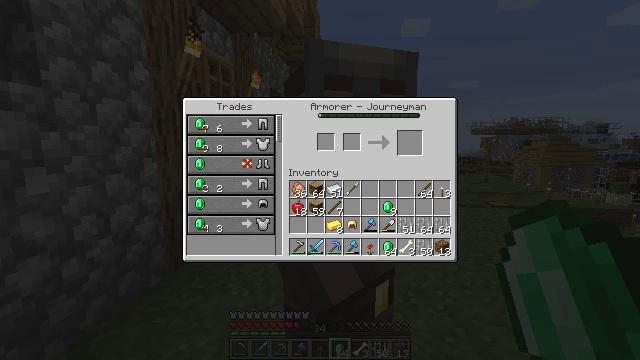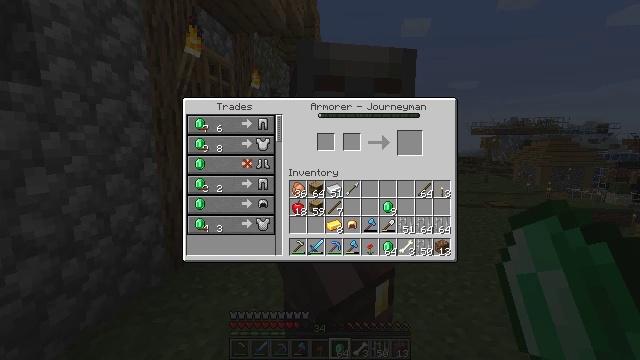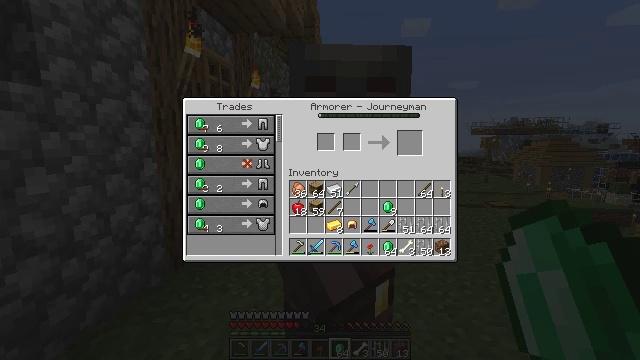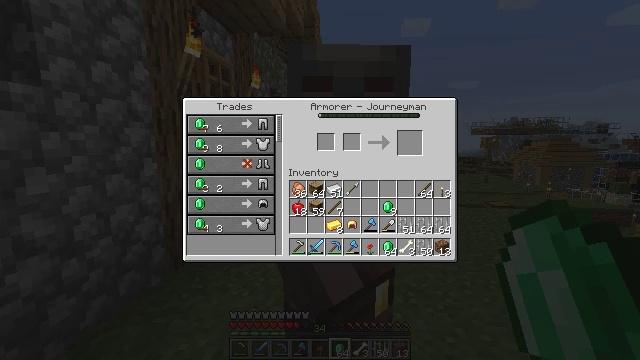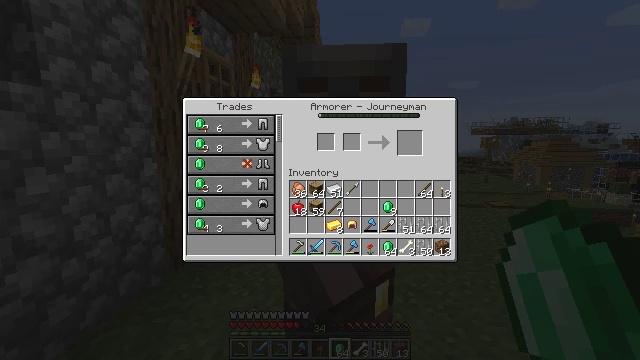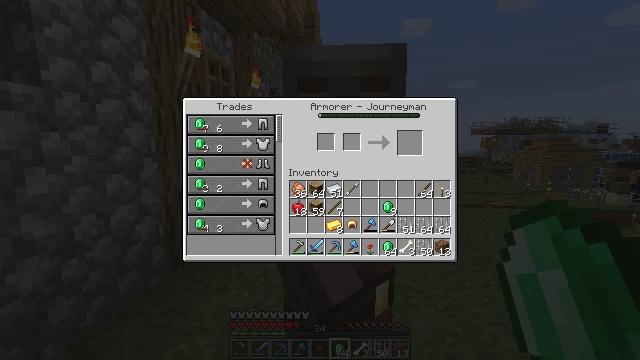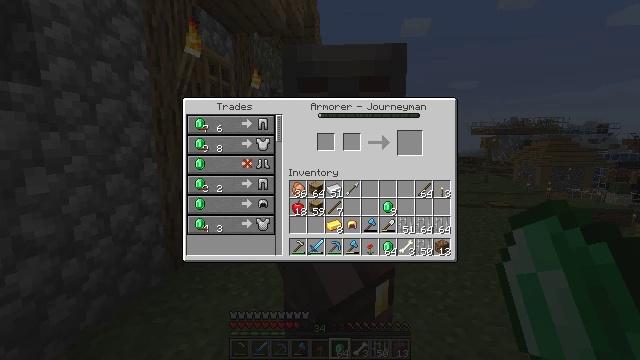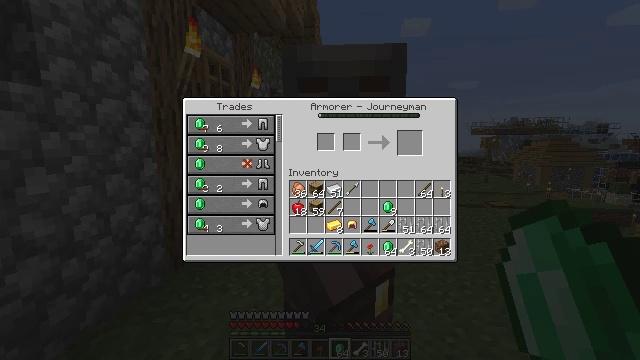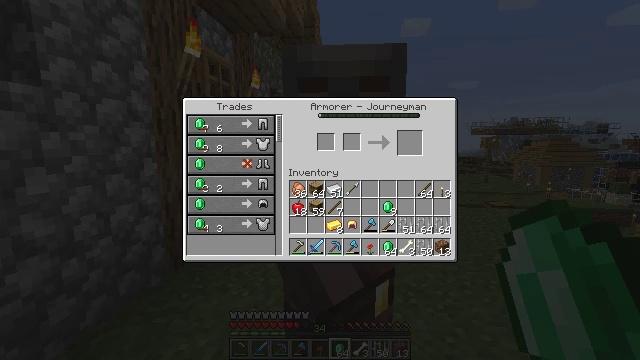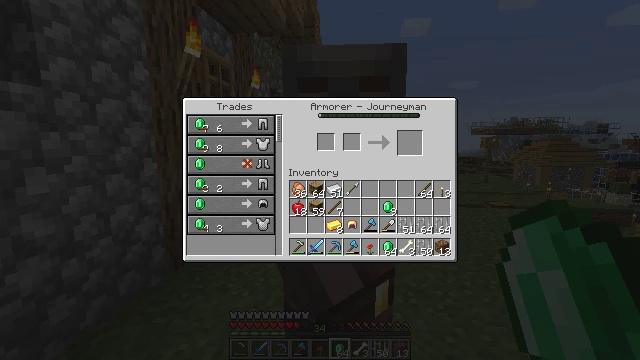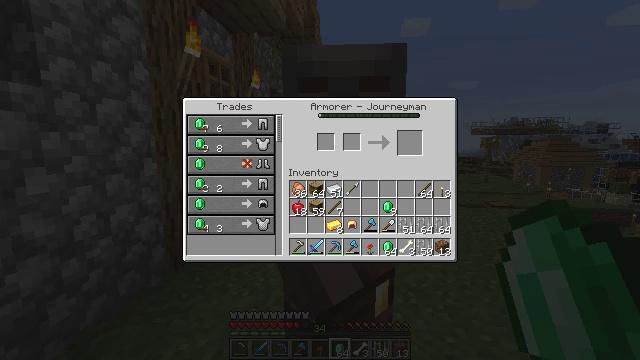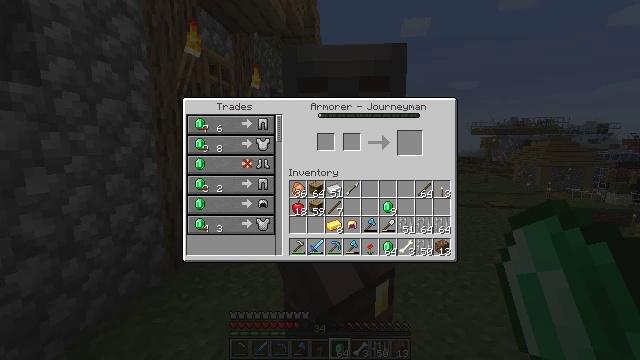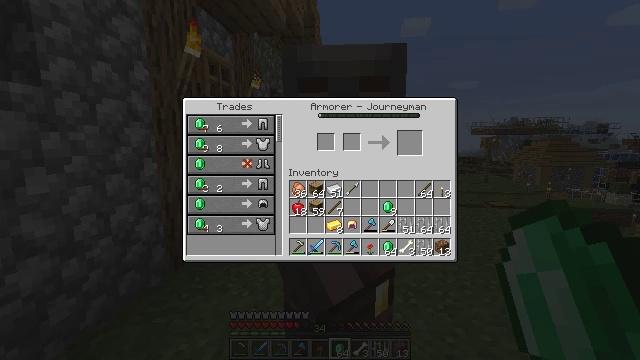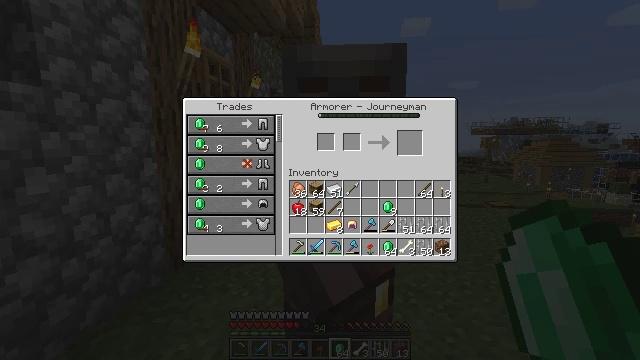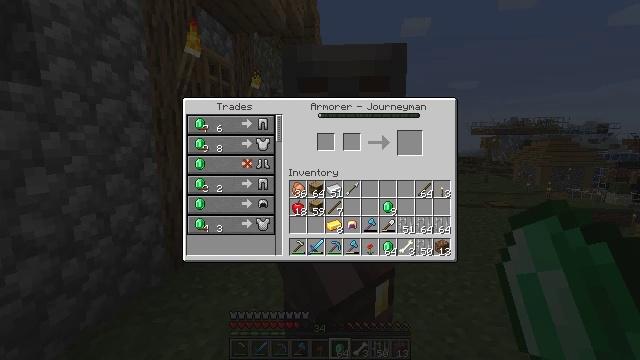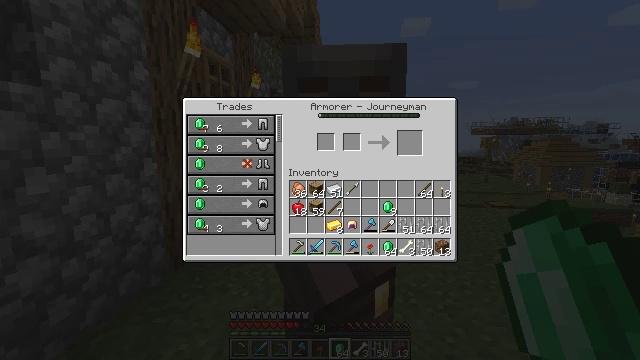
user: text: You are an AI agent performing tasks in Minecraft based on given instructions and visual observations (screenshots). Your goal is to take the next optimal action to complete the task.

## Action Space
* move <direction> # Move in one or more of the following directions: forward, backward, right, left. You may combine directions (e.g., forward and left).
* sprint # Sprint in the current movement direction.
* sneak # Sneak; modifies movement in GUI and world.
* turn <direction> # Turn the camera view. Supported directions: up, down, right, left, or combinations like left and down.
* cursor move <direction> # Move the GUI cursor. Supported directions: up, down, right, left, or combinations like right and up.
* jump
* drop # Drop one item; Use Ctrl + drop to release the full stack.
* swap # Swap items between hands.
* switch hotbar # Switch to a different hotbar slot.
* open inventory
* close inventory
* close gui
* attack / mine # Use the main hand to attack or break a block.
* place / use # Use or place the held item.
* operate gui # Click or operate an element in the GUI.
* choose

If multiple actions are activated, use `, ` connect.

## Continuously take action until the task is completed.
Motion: motion action
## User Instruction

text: Make a chainmail helmet at the crafting table.
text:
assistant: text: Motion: no_op
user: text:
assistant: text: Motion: no_op
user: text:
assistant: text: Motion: no_op
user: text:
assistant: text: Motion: no_op
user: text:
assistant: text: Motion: no_op
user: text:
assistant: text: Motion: no_op
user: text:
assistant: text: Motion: no_op
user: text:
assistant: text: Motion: no_op
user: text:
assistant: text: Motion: no_op
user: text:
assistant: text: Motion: no_op
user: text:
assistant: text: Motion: no_op
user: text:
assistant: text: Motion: no_op
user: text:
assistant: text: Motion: no_op
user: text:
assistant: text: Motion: no_op
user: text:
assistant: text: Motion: no_op
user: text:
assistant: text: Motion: no_op
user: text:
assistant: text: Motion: no_op
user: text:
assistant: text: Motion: no_op
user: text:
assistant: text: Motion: no_op
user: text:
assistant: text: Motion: no_op
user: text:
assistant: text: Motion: no_op
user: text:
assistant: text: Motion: no_op
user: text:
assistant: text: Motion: no_op
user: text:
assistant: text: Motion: no_op
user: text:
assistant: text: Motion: no_op
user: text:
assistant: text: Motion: no_op
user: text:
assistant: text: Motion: no_op
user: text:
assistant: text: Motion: no_op
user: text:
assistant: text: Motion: no_op
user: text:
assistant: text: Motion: no_op